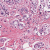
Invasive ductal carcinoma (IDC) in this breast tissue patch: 1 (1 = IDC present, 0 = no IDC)